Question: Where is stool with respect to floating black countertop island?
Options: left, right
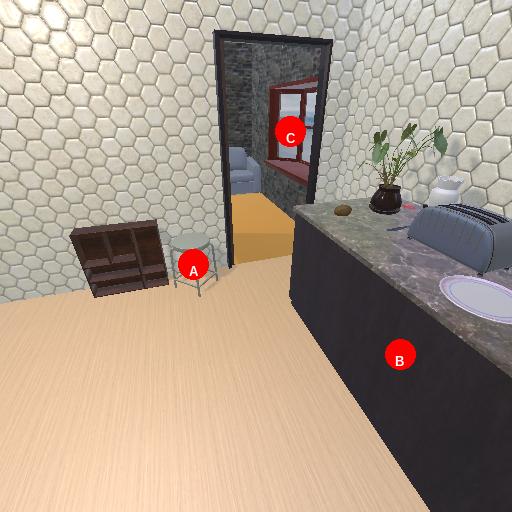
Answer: left